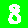
Digit: 8